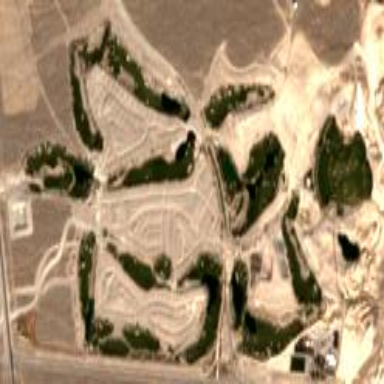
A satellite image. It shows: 18-hole golf course classified as leisure land.